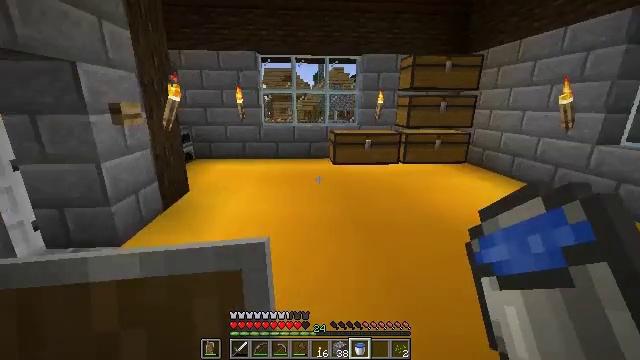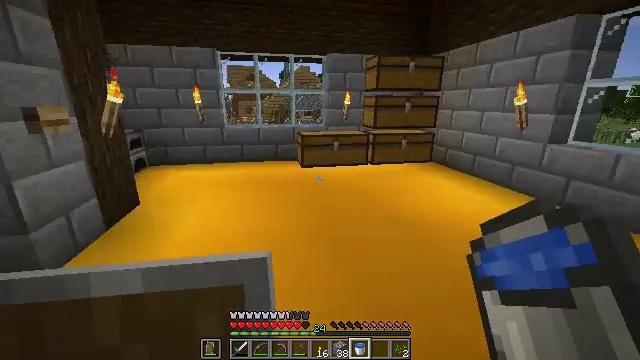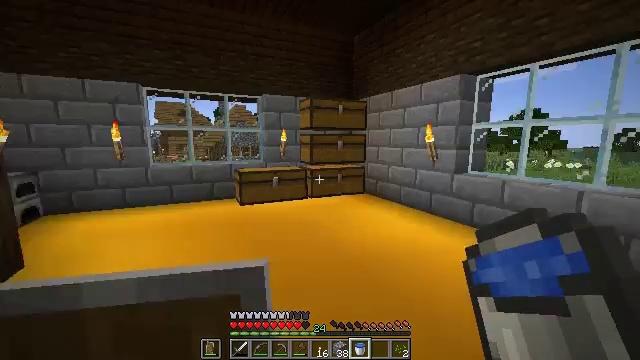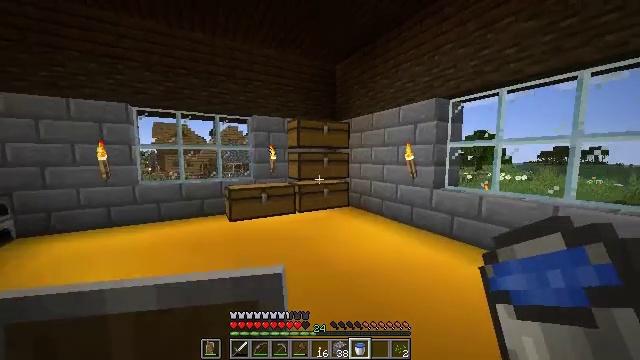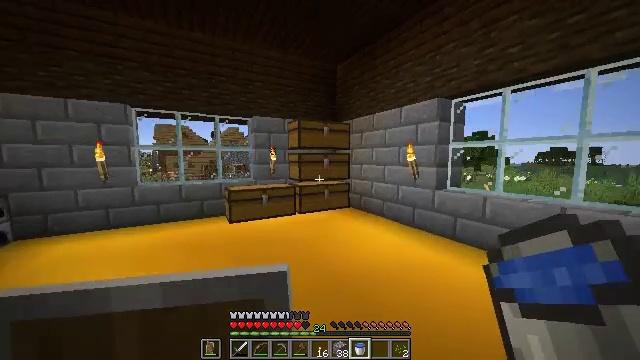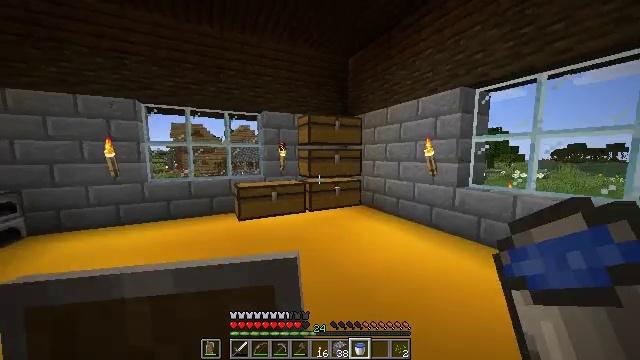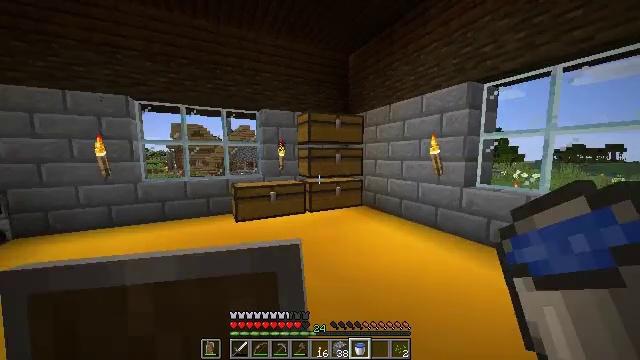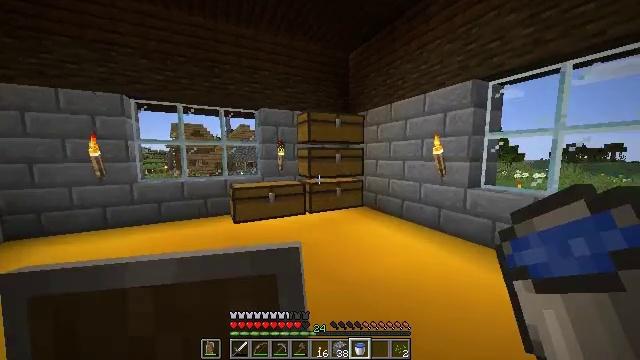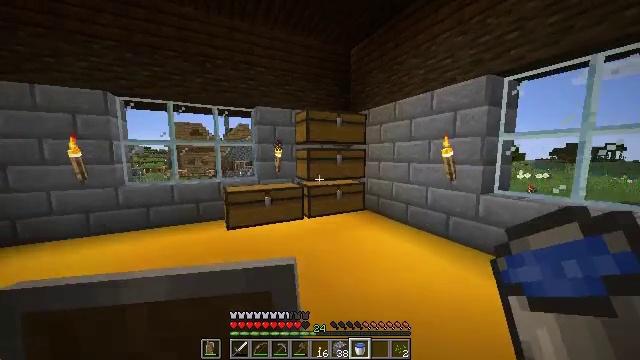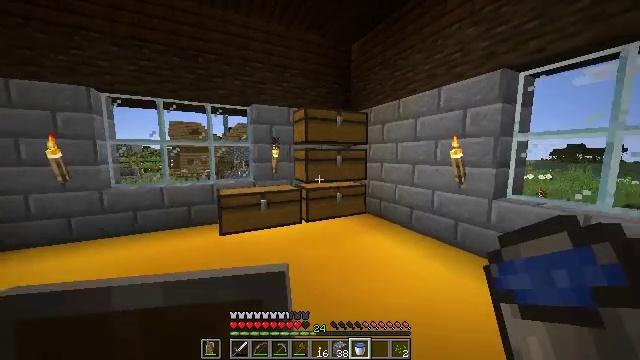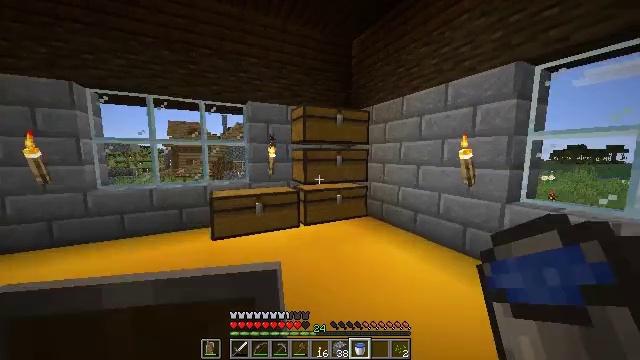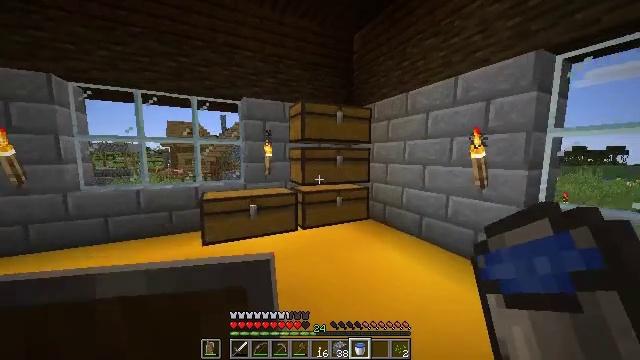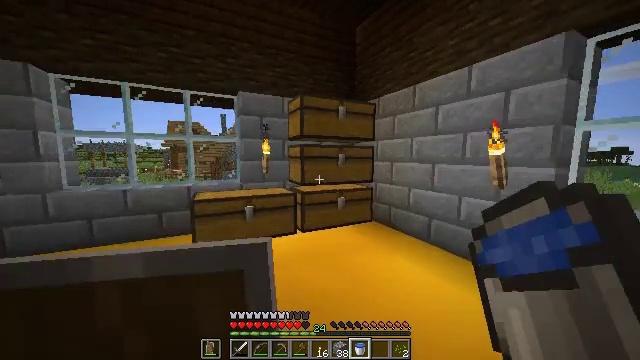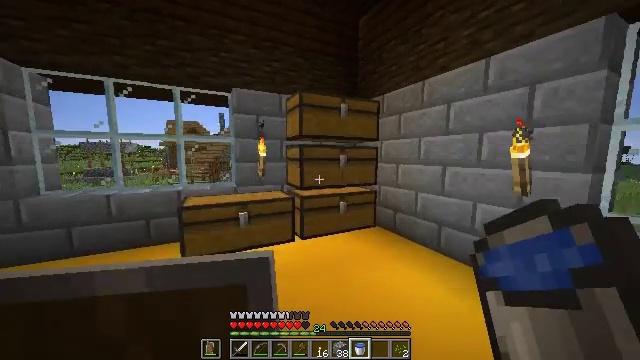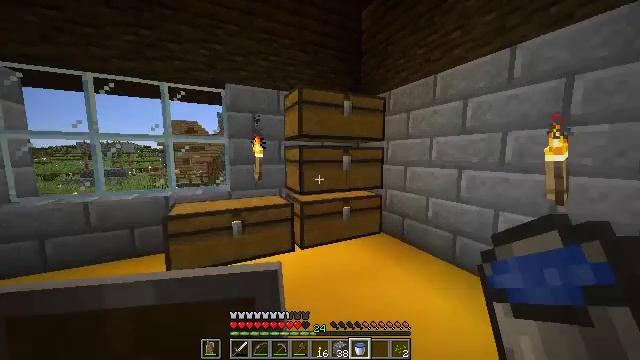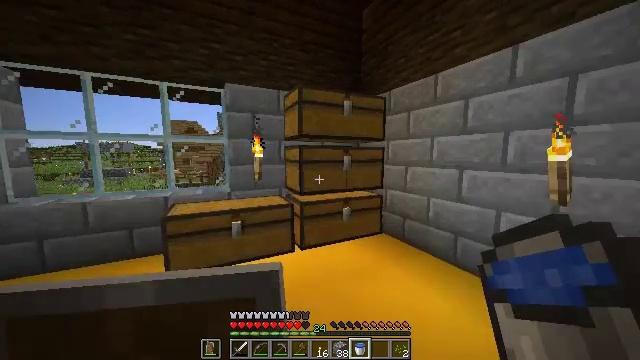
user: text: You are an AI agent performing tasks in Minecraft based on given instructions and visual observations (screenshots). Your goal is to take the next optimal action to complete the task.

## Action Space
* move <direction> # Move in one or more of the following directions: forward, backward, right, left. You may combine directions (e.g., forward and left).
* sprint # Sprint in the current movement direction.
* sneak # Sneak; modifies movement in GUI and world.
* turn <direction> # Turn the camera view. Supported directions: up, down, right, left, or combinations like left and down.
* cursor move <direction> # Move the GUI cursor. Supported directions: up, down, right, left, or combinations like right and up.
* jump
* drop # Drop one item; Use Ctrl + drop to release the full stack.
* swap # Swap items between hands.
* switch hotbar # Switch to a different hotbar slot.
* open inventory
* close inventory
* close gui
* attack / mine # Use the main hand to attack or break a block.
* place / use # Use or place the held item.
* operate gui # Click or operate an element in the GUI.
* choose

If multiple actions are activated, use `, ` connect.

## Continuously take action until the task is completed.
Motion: motion action
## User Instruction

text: Break the chest to retrieve items inside.
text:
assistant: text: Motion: move forward, sprint, turn right
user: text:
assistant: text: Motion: move forward, sprint, turn right and up
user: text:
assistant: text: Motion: move forward, sprint, turn right and up
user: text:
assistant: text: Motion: move forward
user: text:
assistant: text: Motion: move forward, turn left and down
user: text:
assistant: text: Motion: move forward
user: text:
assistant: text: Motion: move forward
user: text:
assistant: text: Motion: move forward
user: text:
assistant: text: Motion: move forward
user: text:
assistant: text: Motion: move forward
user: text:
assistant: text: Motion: move forward
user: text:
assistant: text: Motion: move forward
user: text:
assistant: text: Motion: move forward
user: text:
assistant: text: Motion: move forward
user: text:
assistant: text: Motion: move forward
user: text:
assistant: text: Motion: move forward and move left, turn right
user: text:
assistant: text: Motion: move forward and move left, turn right and down
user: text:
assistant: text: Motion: move forward and move left, turn right and down
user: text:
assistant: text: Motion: move forward and move left, turn right and down
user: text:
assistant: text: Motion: move back and move left, turn right
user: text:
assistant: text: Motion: move back and move left, turn right and up
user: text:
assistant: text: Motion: move back and move left, turn right
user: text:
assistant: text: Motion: move back, turn right
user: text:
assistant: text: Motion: no_op
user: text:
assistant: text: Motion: turn right
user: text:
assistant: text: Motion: move right, turn right
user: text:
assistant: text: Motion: move right
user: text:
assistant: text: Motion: move right, turn left and up
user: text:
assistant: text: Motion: turn left and up
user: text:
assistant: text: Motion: turn left and up